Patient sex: M
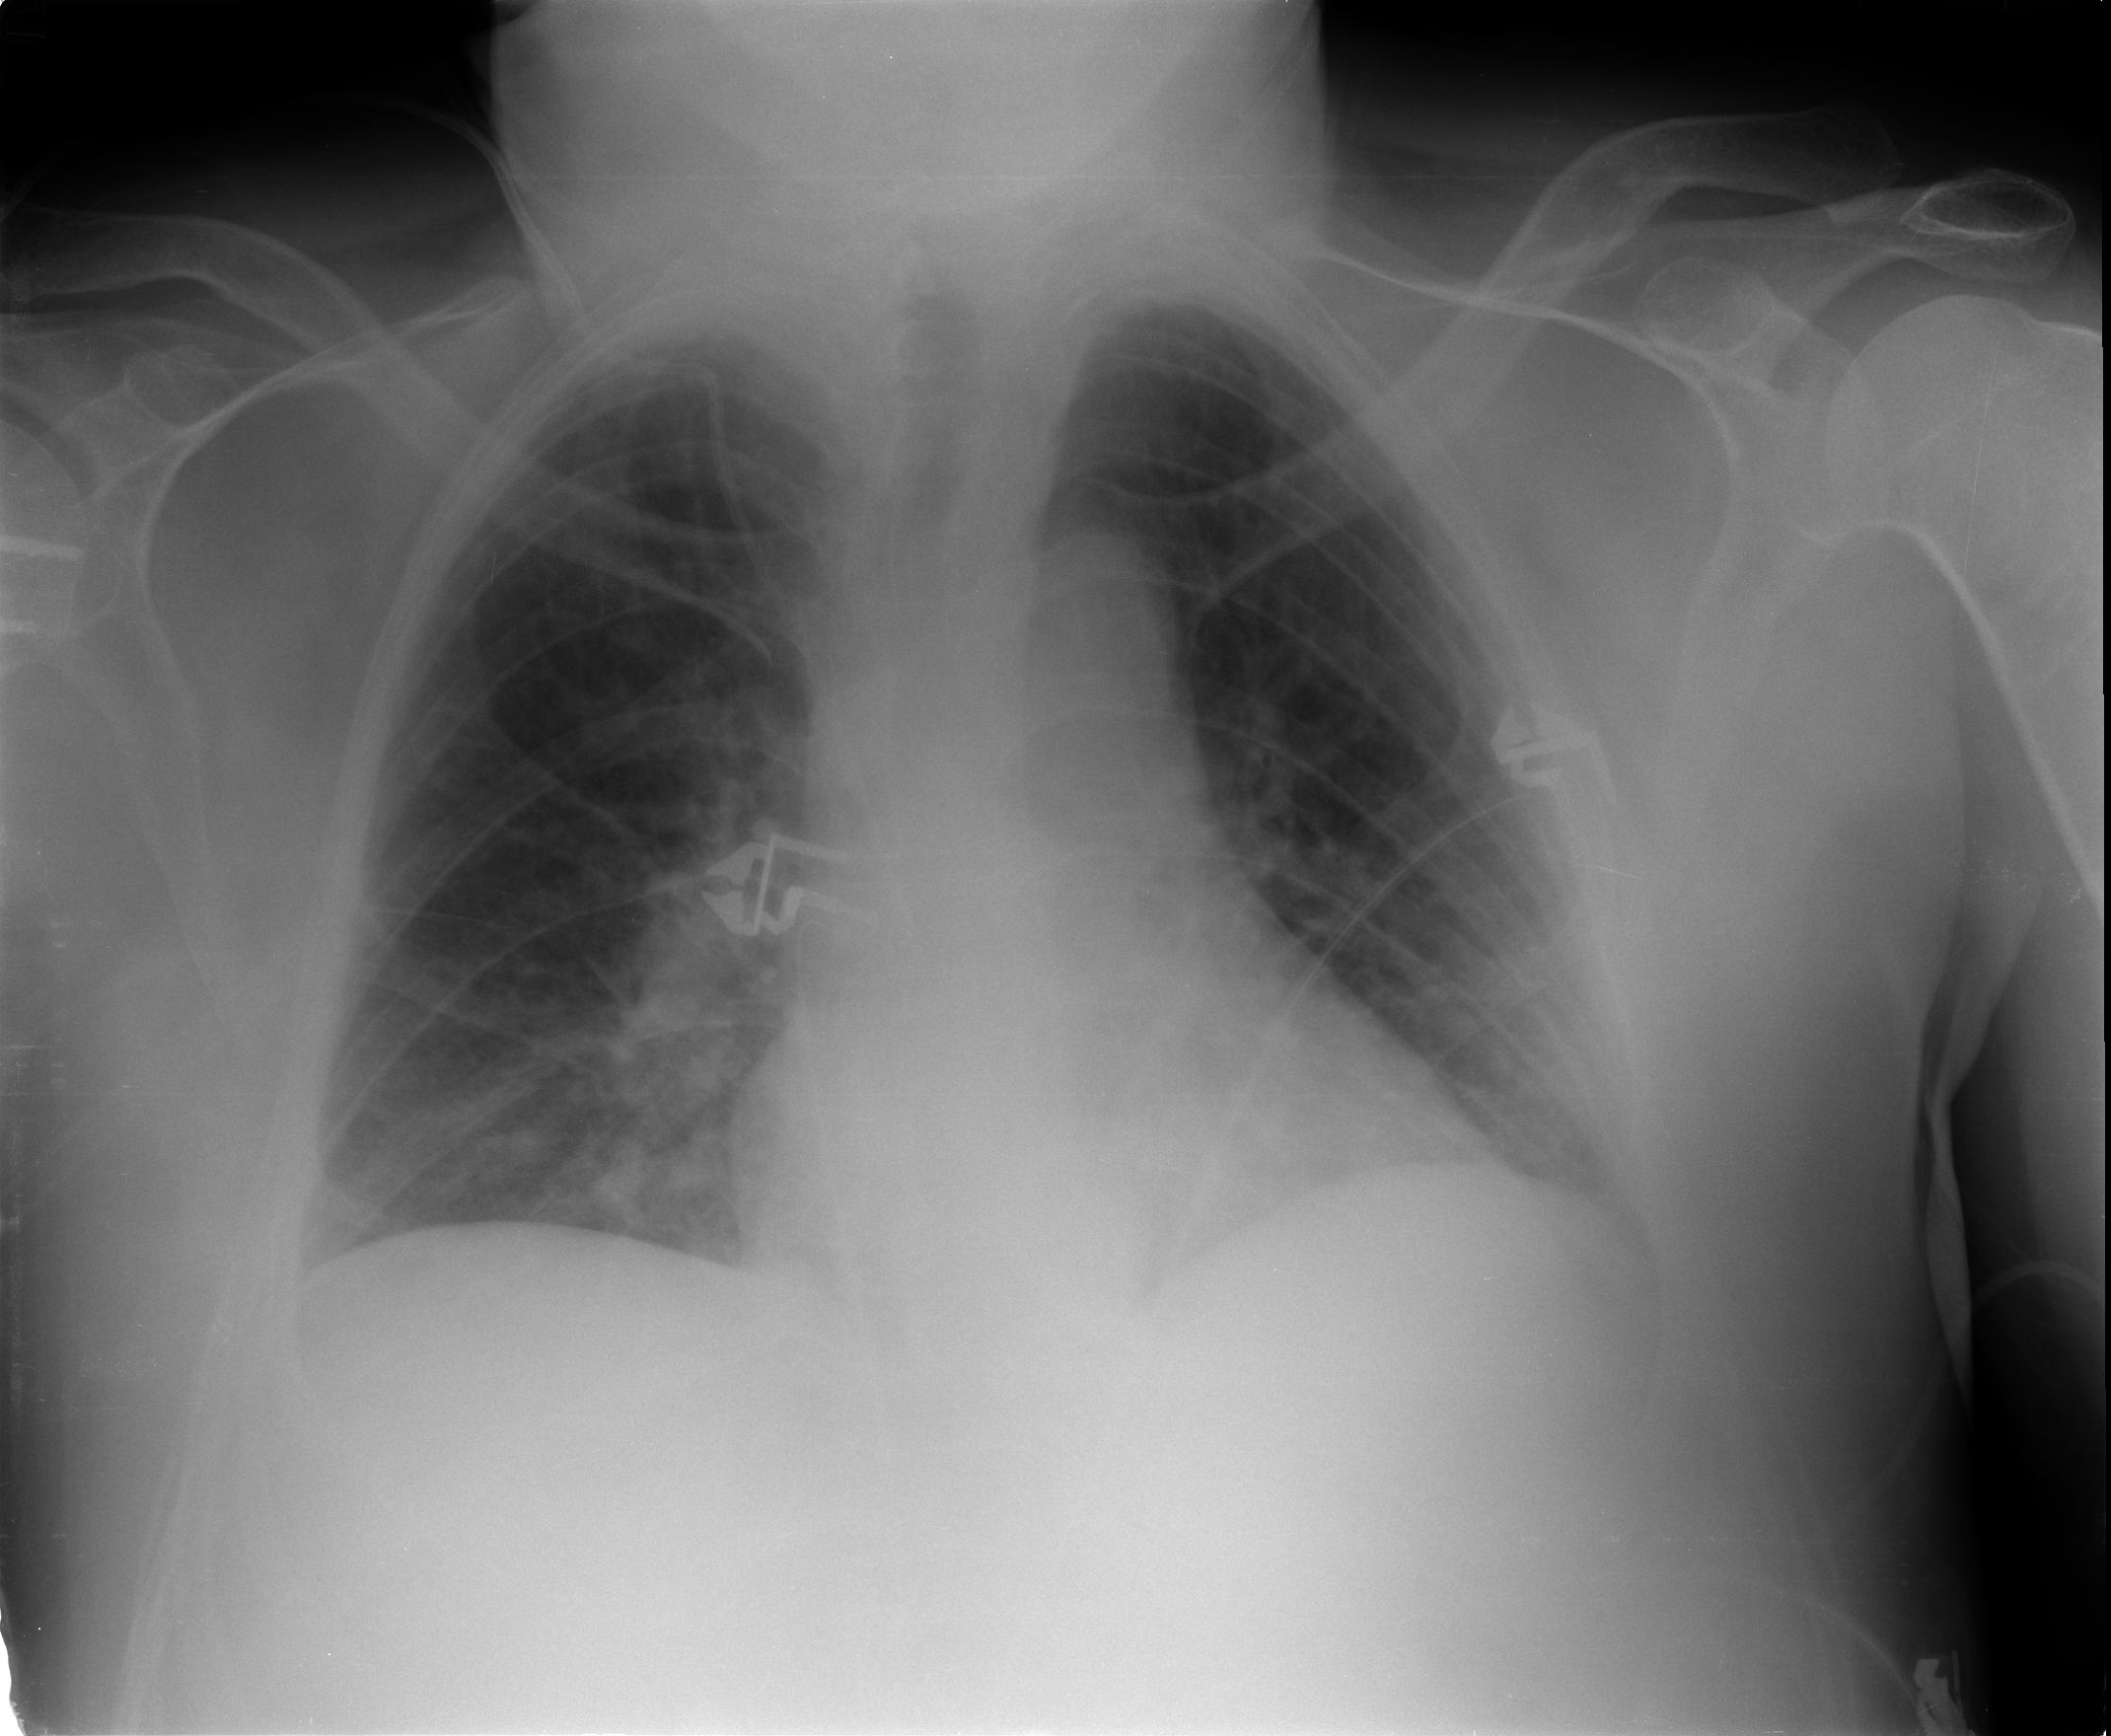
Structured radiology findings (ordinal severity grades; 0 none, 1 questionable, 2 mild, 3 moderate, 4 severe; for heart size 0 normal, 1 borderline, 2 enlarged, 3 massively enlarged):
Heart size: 0
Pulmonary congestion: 0
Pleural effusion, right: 0
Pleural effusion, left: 0
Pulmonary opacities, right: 1
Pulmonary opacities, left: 0
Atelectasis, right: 1
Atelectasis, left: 1